Field crop: tomato
Growth stage: 1
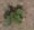
Species: solanum